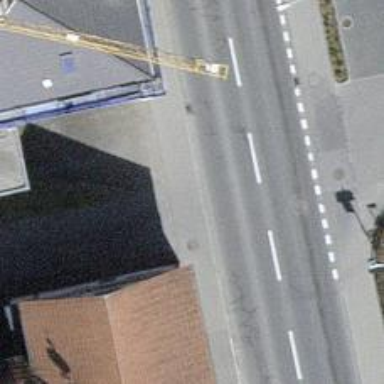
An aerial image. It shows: Sidewalk.